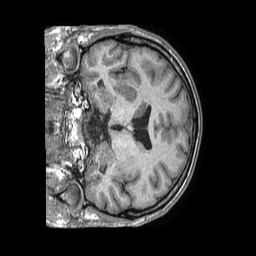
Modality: T1w
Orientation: coronal
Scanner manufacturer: philips
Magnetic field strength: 1.5 T
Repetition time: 0.007733 s
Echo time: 0.003572 s